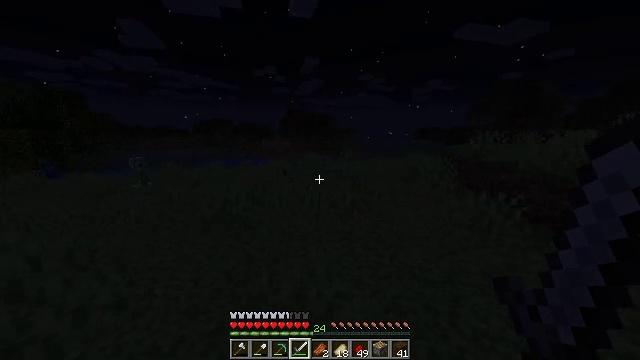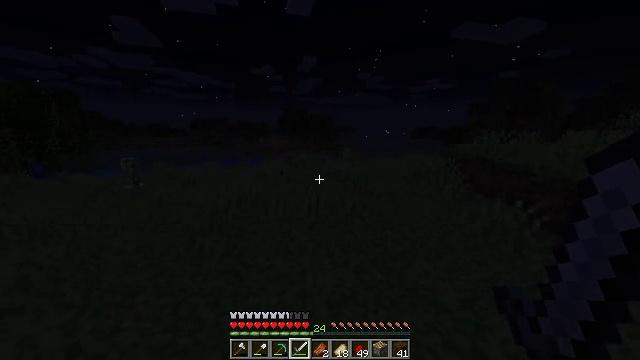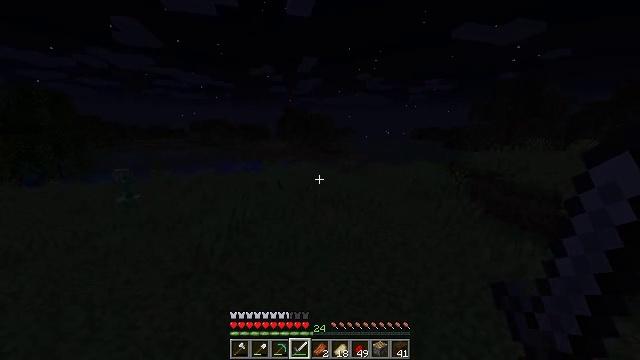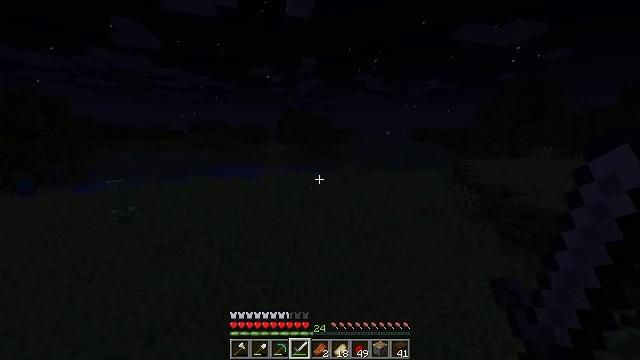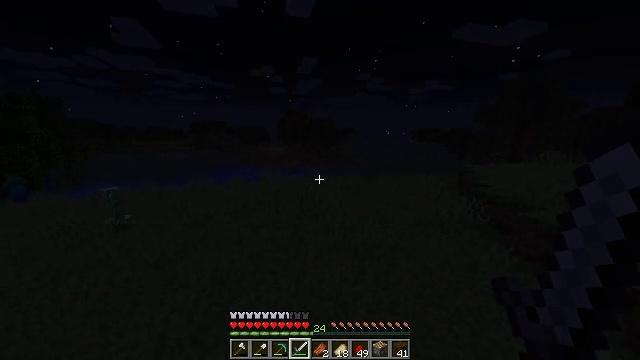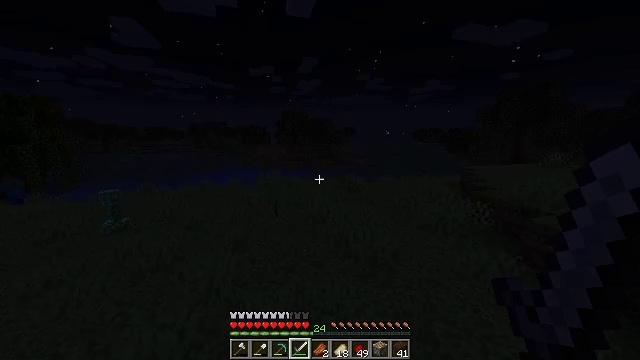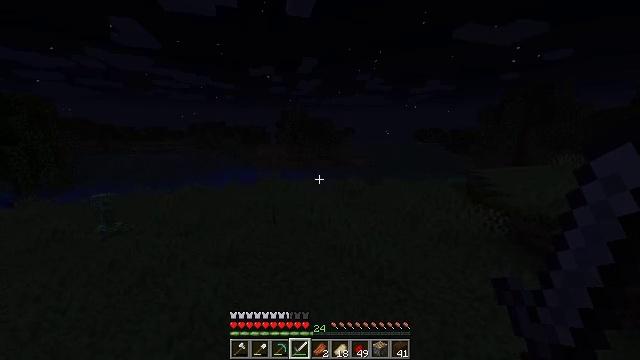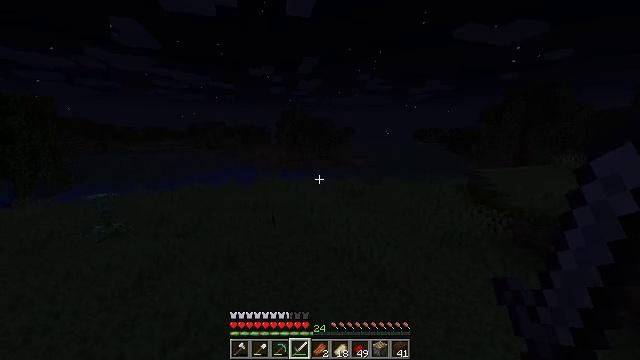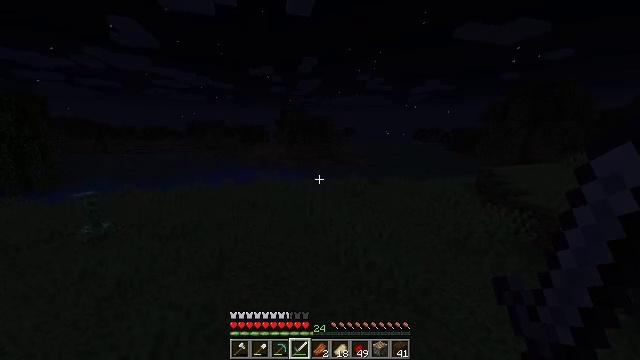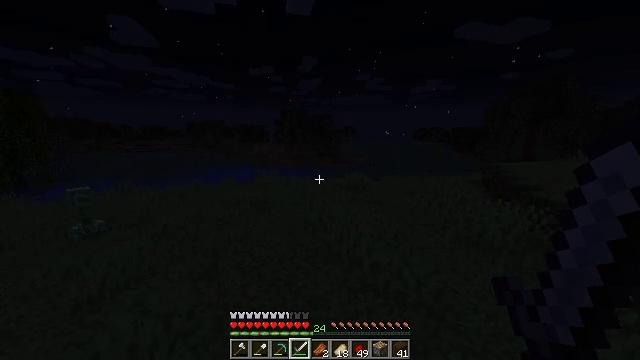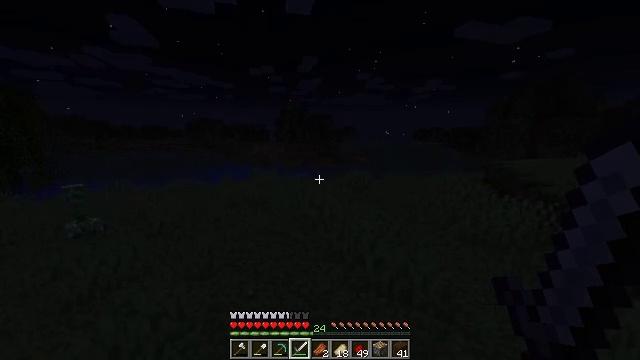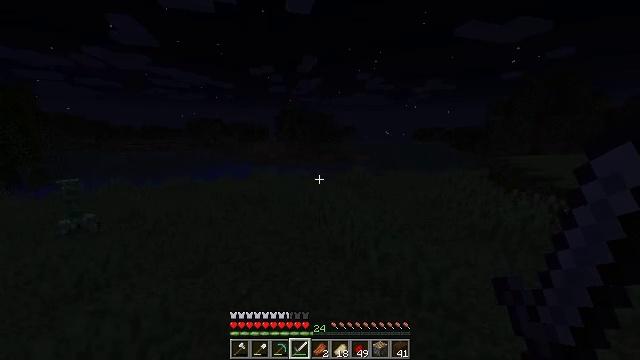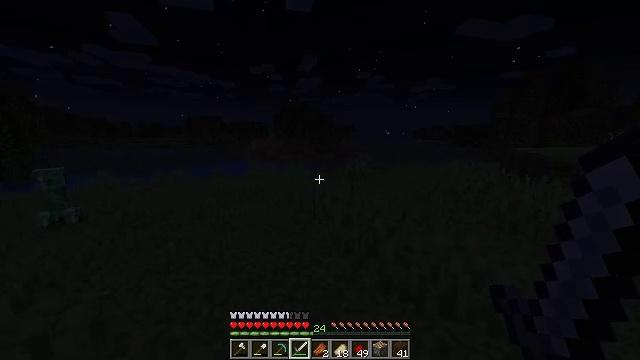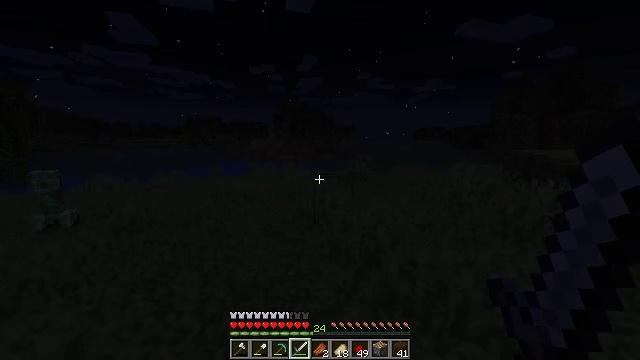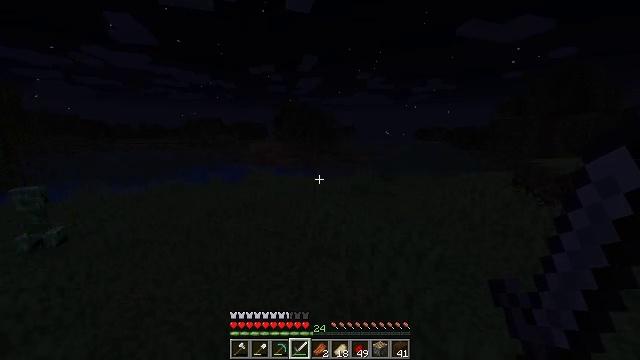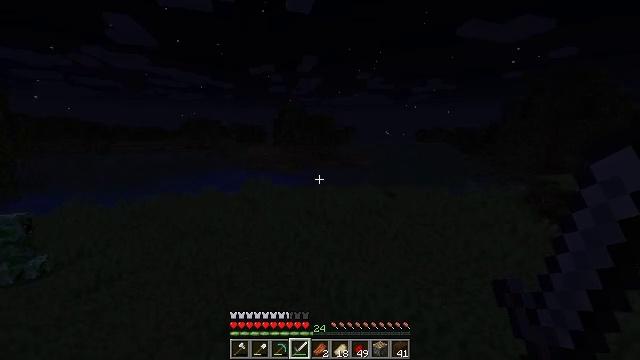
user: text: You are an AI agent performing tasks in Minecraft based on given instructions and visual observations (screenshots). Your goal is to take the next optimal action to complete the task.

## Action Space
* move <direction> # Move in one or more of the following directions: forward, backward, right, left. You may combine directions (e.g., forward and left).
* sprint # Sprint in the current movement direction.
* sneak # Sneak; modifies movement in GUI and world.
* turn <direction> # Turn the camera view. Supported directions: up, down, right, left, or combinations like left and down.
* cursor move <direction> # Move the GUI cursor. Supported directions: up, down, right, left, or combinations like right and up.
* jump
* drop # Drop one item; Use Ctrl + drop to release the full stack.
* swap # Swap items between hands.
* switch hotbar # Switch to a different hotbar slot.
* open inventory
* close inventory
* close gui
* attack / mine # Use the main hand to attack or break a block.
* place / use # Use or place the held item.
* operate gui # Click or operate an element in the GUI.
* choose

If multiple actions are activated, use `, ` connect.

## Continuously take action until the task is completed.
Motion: motion action
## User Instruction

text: Hunt mobs.
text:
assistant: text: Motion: move forward, sprint, jump
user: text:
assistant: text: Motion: move forward, sprint, jump
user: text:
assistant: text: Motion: move forward, sprint, jump
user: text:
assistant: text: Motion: move forward, sprint, jump
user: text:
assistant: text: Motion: move forward, sprint, jump
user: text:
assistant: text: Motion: move forward, sprint, jump
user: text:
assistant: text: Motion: move forward, jump
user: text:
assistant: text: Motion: move forward, jump
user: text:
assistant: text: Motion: move forward, jump
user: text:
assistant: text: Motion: move forward, jump
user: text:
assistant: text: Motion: move forward, jump
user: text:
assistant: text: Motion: move forward, jump
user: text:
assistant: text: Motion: move forward, jump
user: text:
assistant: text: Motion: move forward, sprint, jump
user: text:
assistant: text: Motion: move forward, sprint, jump
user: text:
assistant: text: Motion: move forward, sprint, turn left, jump
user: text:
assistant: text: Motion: move forward, sprint, jump
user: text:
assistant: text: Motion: move forward, sprint, turn left, jump
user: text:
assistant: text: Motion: move forward, sprint, turn left, jump
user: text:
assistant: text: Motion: move forward, turn left, jump
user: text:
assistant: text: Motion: move forward, turn left, jump
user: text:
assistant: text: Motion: move forward, turn left, jump
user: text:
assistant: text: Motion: move forward, jump
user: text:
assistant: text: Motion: move forward, jump
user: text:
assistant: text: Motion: move forward, sprint, jump
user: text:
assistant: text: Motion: move forward, sprint, jump
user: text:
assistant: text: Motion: move forward, sprint, jump
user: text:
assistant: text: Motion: move forward, sprint, jump
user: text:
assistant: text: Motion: move forward, sprint, jump
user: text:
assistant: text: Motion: move forward, sprint, jump